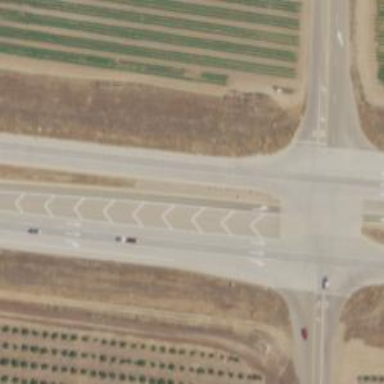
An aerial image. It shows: Primary link highway.